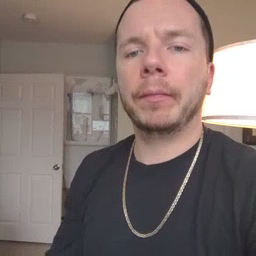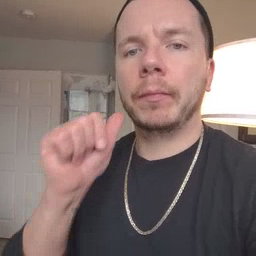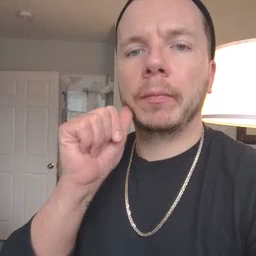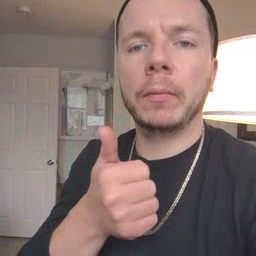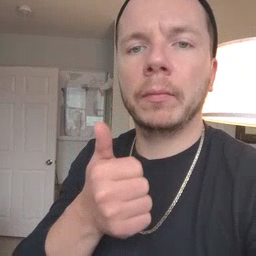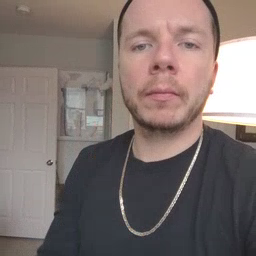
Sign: tomorrow